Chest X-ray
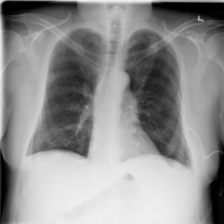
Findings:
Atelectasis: negative
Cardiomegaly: negative
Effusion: negative
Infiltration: negative
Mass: negative
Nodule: negative
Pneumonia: negative
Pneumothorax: negative
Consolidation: negative
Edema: negative
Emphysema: negative
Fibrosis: negative
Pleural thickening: negative
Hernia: negative